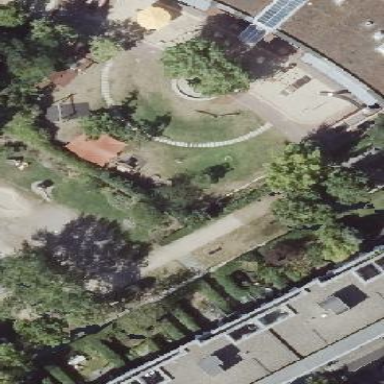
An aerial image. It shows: Playground area for leisure land.